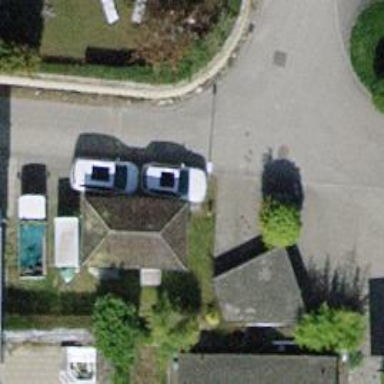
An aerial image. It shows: Residential road with no sidewalk.